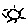
Label: sun